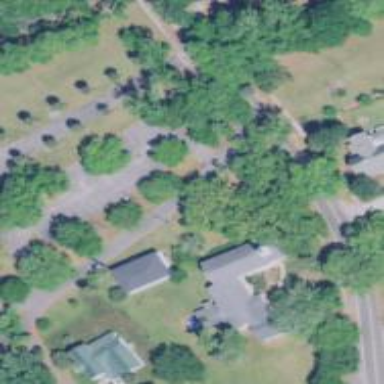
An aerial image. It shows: Park located in historic district.